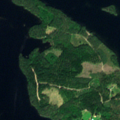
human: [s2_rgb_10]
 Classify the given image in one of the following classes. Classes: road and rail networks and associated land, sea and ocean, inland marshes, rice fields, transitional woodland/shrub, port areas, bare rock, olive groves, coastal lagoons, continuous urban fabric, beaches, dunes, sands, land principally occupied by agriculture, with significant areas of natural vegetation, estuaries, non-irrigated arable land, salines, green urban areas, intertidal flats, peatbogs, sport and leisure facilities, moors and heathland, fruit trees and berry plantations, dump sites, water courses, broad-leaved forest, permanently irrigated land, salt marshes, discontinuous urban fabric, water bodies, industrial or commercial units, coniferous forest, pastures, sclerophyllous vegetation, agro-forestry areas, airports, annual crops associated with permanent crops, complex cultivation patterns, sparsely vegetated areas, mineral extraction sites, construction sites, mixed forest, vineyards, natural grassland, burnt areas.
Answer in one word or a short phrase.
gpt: coniferous forest, mixed forest, water bodies